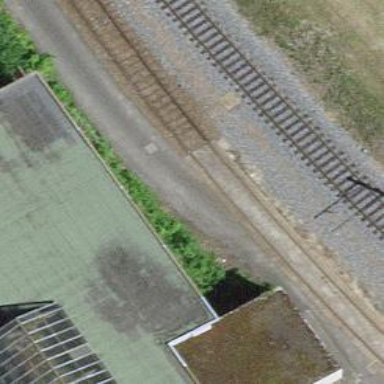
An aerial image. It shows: Single-track railway spur.